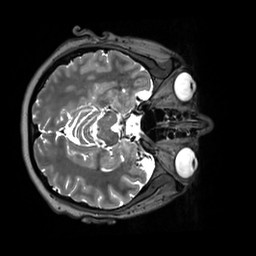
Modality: T2w
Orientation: axial
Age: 18
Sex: male
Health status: healthy
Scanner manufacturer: siemens
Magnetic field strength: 3 T
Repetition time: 3.2 s
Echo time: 0.412 s